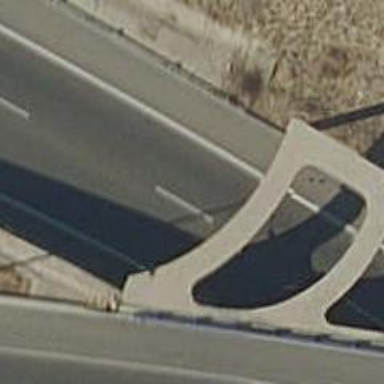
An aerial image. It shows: Tunnel under motorway link.